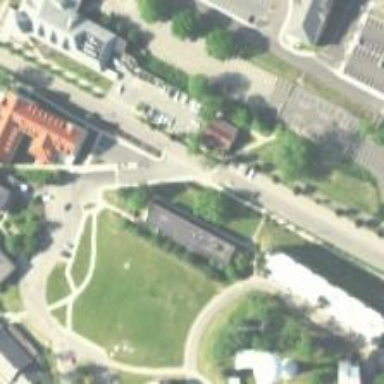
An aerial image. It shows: View of the entrance to university.